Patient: sex M, age 62
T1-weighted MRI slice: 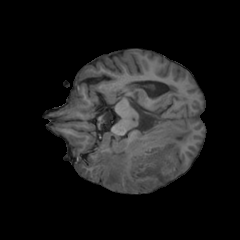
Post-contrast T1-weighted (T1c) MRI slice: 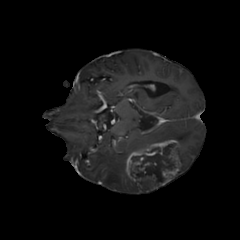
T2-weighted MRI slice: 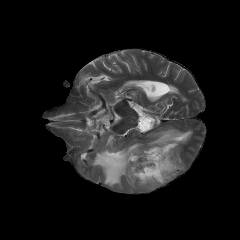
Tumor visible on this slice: yes
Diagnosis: Glioblastoma, IDH-wildtype
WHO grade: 4